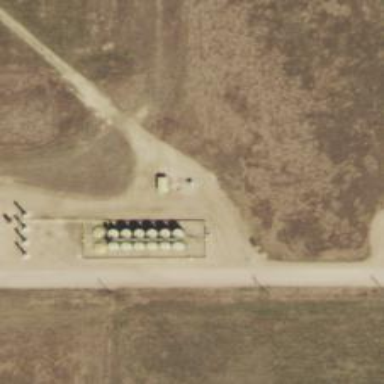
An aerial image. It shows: Storage tank that is man-made.